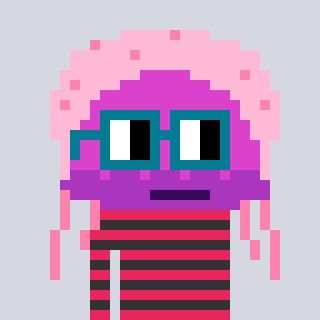
a pixel art character with square dark green glasses, a jellyfish-shaped head and a grayscale-colored body on a cool background